Aerial crown-view tile of a tropical tree (Barro Colorado Island, Panama), acquired 20250124:
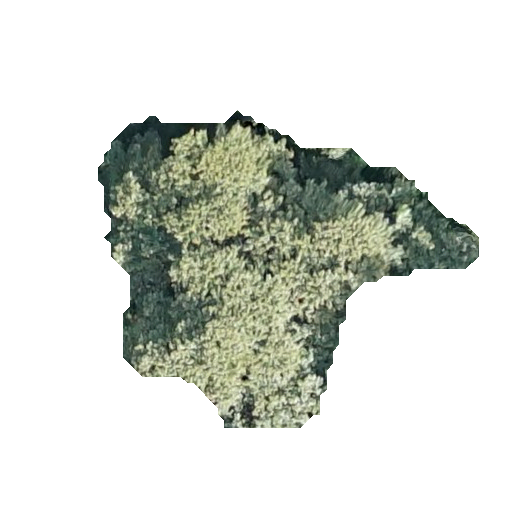
Species: Luehea seemannii
GBIF accepted scientific name: Luehea seemannii
Crown area: 107.454 m²